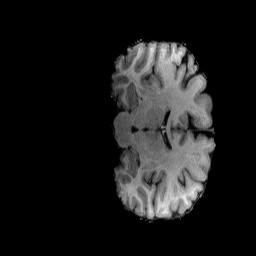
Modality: T1w
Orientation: coronal
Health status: healthy